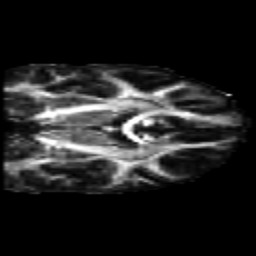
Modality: FA
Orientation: coronal
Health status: healthy
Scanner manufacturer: philips
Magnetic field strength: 3 T
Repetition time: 6.964 s
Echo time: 0.092 s